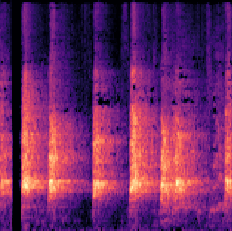
Sound class: Dog